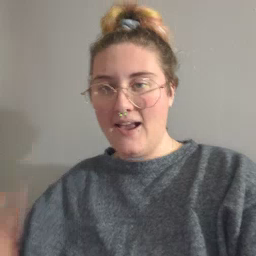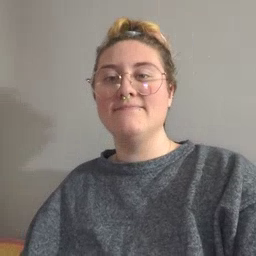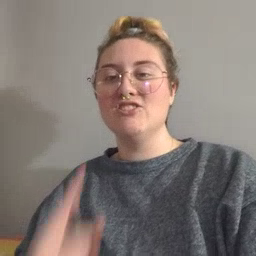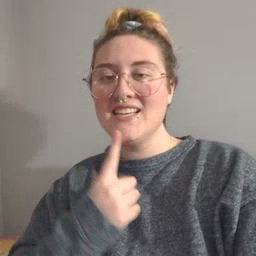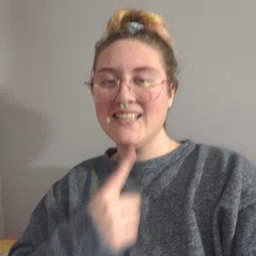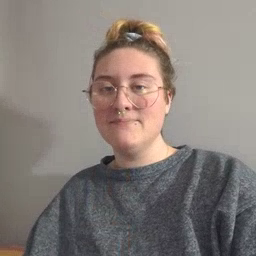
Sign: chin